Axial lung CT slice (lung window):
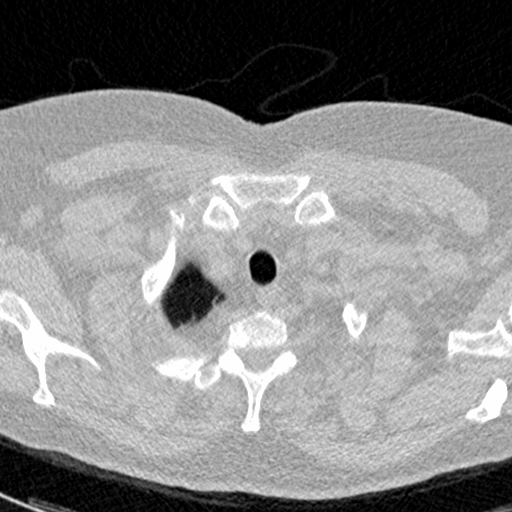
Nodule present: no